Field crop: tomato
Growth stage: 2
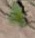
Species: solanum